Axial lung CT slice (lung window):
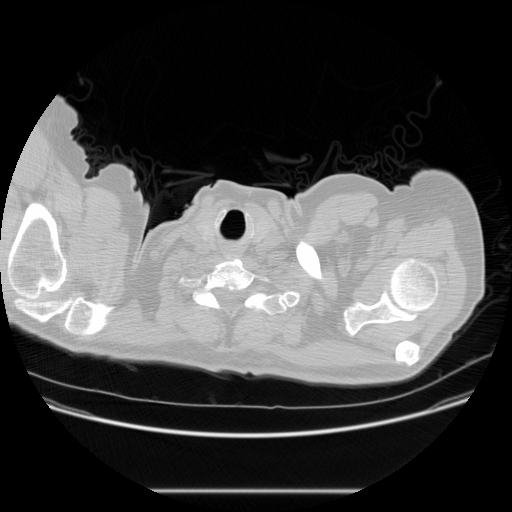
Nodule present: no